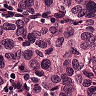
Metastatic tissue present: yes